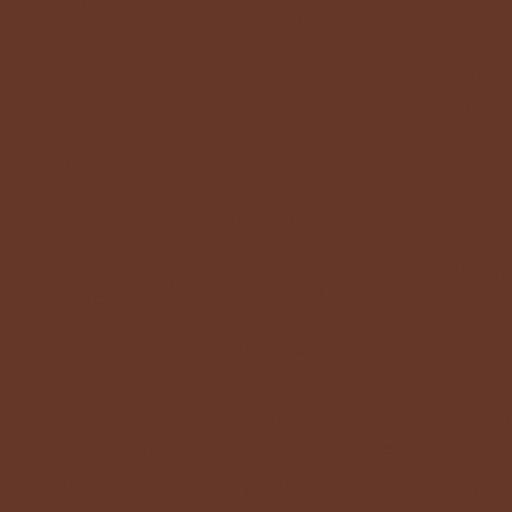
Tags: brown clean dark leather